Field crop: maize
Growth stage: 1
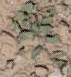
Species: convolvulus